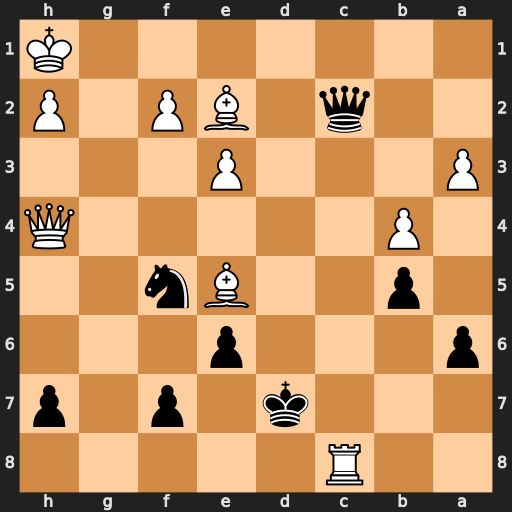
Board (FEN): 2R5/3k1p1p/p3p3/1p2Bn2/1P5Q/P3P3/2q1BP1P/7K
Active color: b
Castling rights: -
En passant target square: -
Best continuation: Qb1+ Kg2 Nxh4+